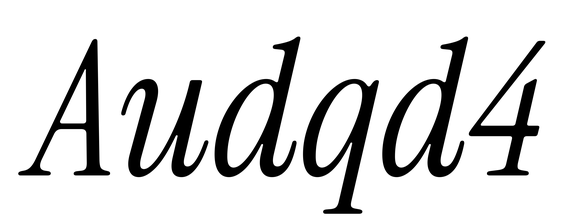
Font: InstrumentSerif-Italic